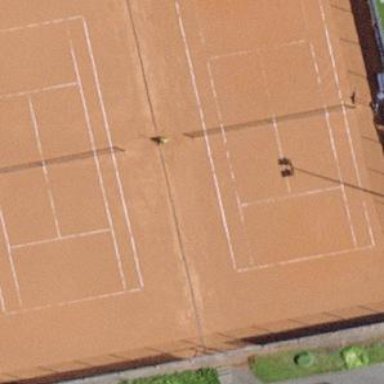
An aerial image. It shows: Clay tennis court pitch.